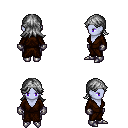
a pixel art fantasy rpg character, female body template, dark elf, purple skin, brown robe, metal pants, gray loose hair, silver tiara, metal gloves, metal boots, four views (front, back, left, right), 2x2 character sprite sheet, small pixel art, hard edges, no anti-aliasing